Question: I have a weird issue with 'MKMapView''s callout view. I am using 'leftCalloutAccessoryView' to set up a view that holds an image and a couple of labels as shown in the picture below. Whenever I tap the annotation, the animation that normally shows the callout appears and then the my content disappears and reappears by sliding from the left side as shown in the gif image. I don't know how to fix this. This only happens on iOS 8. It appears fine on iOS 7.

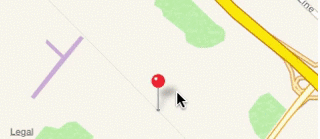
Answer: I figured it out myself. So I'm just posting this to help anyone running into the same problem. The problem was with how I was returning the 'leftCalloutAccessoryView'. I was overriding the method and returning a 'UIView' by allocating it there. That was for some reason causing the animation. I created a new property and initialized the accessory view and returned the same object in 'leftCalloutAccessoryView' every time. That fixed the problem.
'''
@property (nonatomic, strong) UIView *accessory;
'''
and
'''
-(UIView *)leftCalloutAccessoryView {
return self.accessory;
}
-(UIView *)accessory {
if (_accessory == nil) {
UIView *backgroundView = [[UIView alloc] initWithFrame:CGRectMake(0, 0, self.mapView.frame.size.width-8, height)];
// custom code here
_accessory = backgroundView;
}
return _accessory;
}
'''
Doing all this fixed the problem.